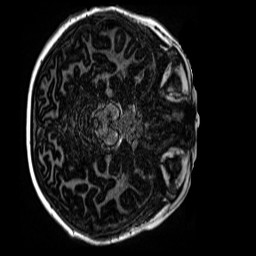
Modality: MP2RAGE
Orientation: axial
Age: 10
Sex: male
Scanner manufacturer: siemens
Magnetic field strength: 3 T
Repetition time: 4 s
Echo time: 0.00299 s